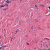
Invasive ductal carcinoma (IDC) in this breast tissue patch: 0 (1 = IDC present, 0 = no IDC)